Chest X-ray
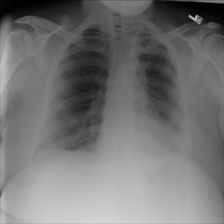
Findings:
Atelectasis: negative
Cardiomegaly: negative
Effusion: negative
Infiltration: negative
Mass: negative
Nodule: negative
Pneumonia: negative
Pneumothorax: negative
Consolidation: negative
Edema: negative
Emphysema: negative
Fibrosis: negative
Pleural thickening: negative
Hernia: negative